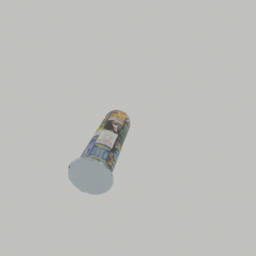
Label: decoration